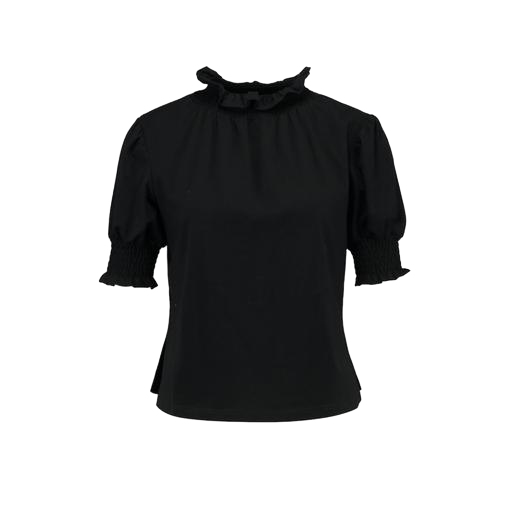
short-sleeve top only macy, vero moda black high neck blouse, high-neck top, white background